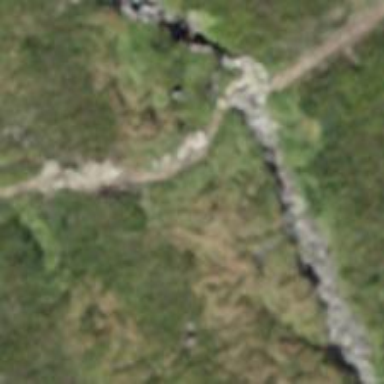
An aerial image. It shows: Unpaved path with impassable smoothness.